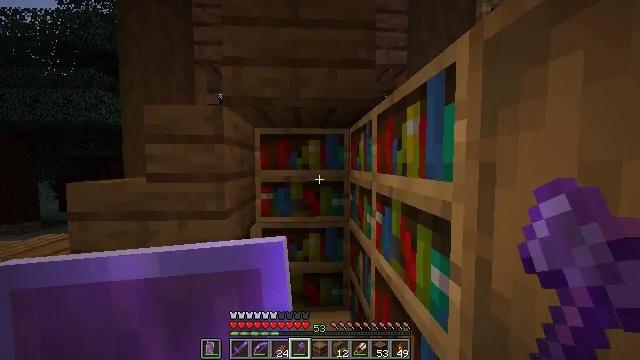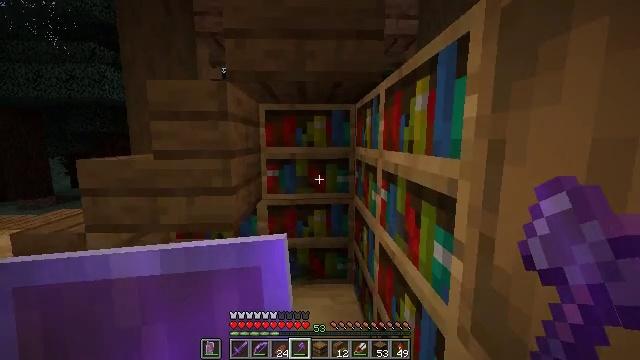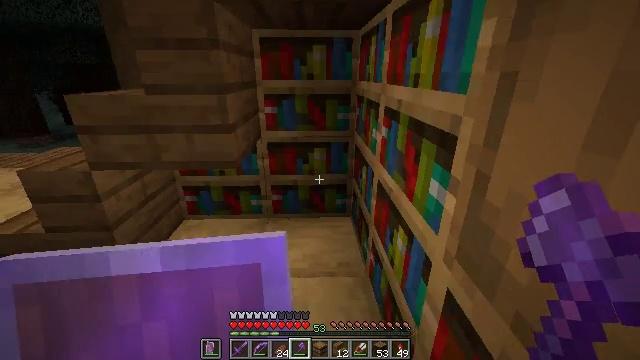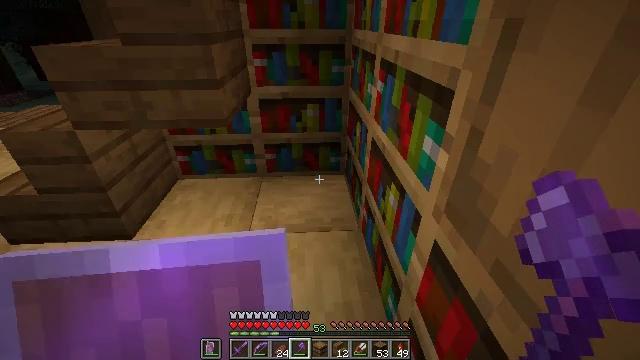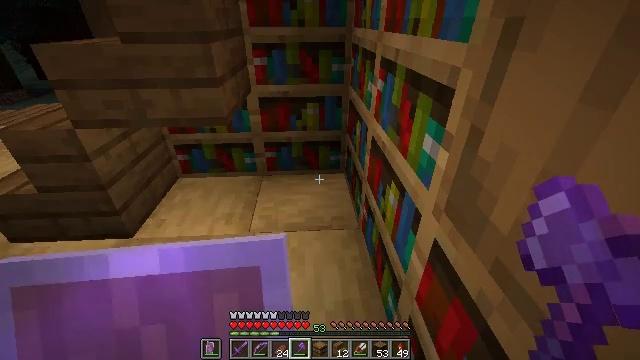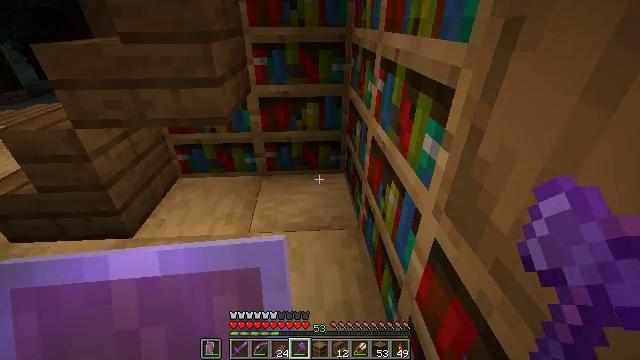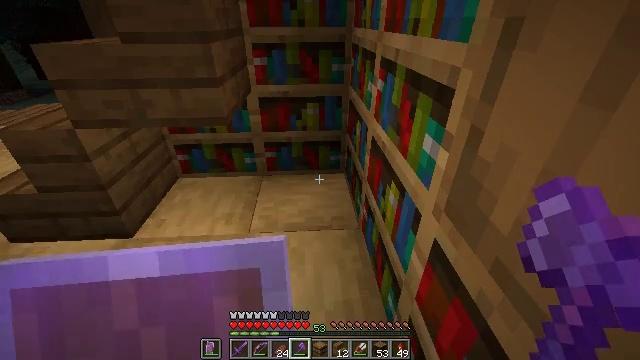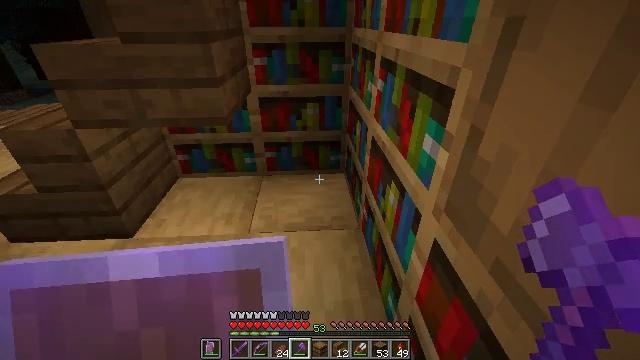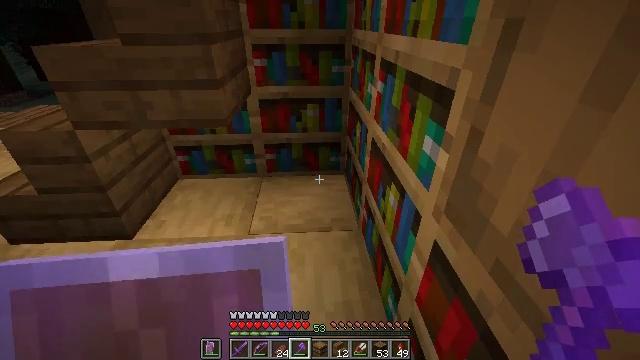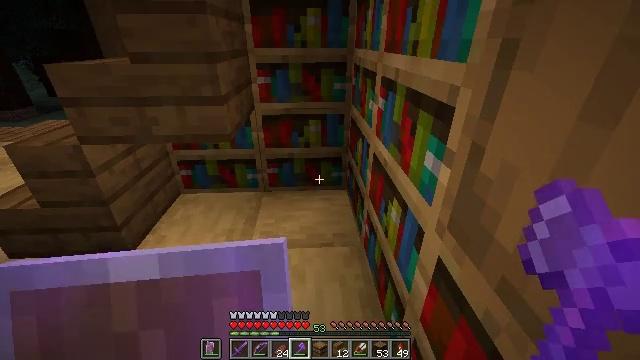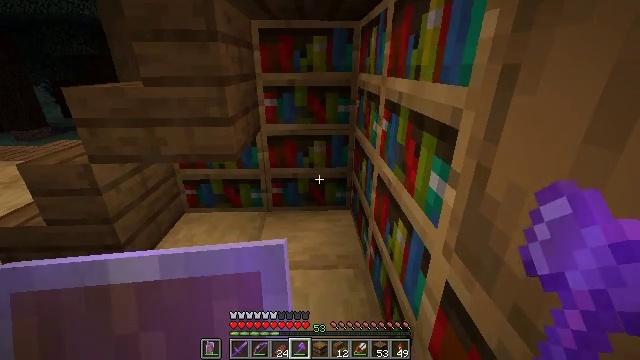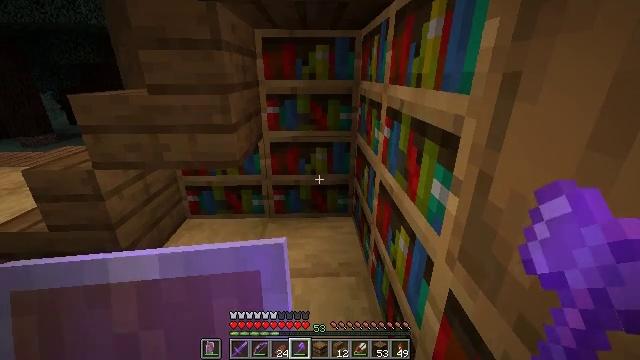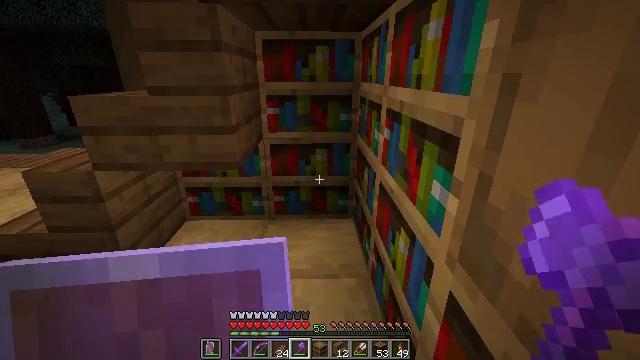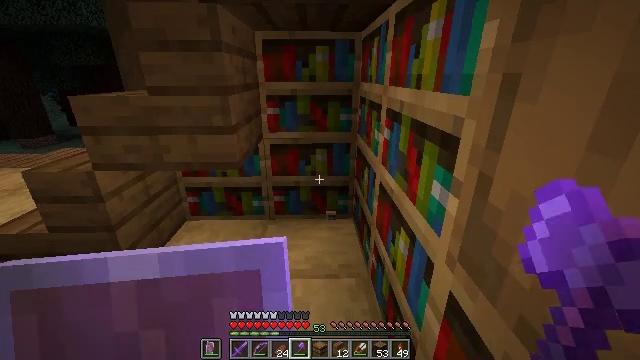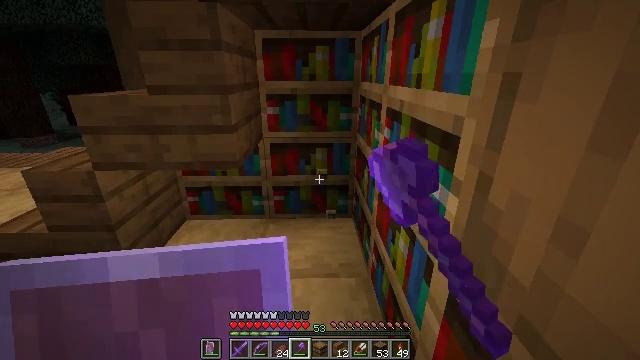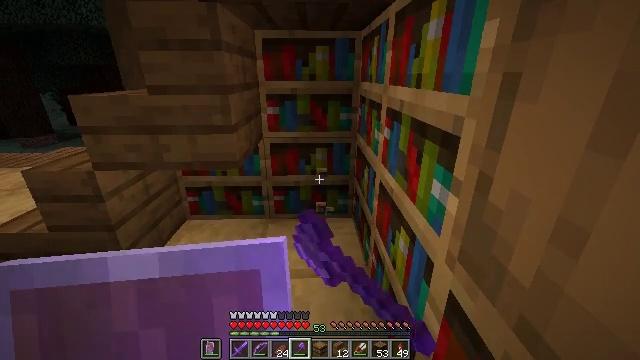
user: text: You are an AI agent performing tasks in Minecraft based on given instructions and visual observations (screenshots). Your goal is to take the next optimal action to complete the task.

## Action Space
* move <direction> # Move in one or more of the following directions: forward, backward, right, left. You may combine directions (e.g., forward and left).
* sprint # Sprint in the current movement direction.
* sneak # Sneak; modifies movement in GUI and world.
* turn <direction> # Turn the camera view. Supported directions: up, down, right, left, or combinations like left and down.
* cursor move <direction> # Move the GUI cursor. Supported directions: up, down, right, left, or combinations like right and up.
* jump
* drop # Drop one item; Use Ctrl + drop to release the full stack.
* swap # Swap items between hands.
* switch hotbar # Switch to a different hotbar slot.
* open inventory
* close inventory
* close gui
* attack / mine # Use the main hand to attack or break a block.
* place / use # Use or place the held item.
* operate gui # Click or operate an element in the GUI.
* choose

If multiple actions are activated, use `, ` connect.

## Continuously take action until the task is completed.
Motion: motion action
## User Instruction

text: Break the bookshelf for books.
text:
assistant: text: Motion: turn left and down
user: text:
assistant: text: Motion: turn down
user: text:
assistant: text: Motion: turn right and down
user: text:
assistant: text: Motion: no_op
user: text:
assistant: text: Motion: no_op
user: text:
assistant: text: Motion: no_op
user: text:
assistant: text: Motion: no_op
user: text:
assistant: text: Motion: no_op
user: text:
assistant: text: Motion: turn up
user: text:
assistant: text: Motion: turn left and up
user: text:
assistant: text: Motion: turn up
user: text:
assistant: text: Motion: no_op
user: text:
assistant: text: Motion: attack / mine
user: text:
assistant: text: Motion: attack / mine
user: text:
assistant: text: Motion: attack / mine
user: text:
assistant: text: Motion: attack / mine
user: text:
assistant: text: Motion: attack / mine
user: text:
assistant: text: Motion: no_op
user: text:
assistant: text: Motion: no_op
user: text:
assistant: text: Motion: no_op
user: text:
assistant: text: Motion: no_op
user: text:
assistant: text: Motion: no_op
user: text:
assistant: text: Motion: no_op
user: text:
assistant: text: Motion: attack / mine
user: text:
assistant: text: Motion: attack / mine
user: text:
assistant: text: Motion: attack / mine
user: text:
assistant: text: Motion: attack / mine
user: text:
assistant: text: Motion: no_op
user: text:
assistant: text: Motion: no_op
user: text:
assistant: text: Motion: no_op